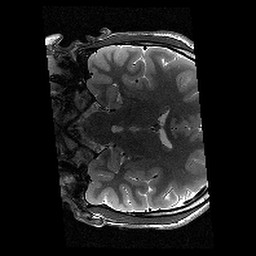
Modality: T2w
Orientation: coronal
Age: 12
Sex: male
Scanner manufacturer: siemens
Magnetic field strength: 3 T
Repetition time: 9.23 s
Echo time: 0.067 s